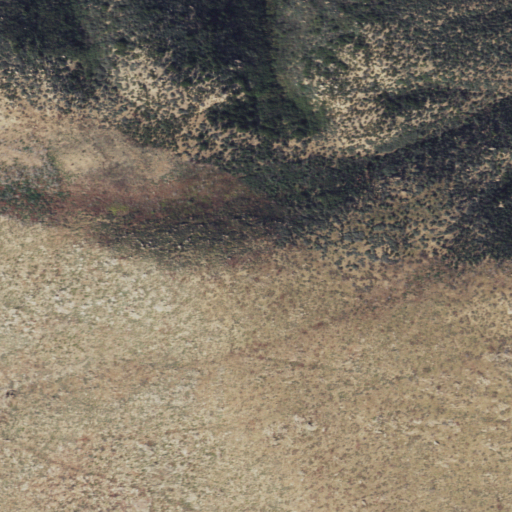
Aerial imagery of mountain in Arizona named Cypress Peak containing grassland and shrub